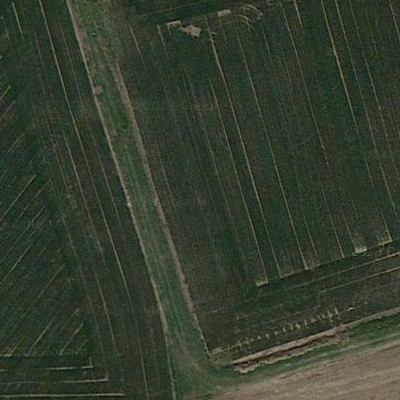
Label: Field